Aerial crown-view tile of a tropical tree (Barro Colorado Island, Panama), acquired 20250414:
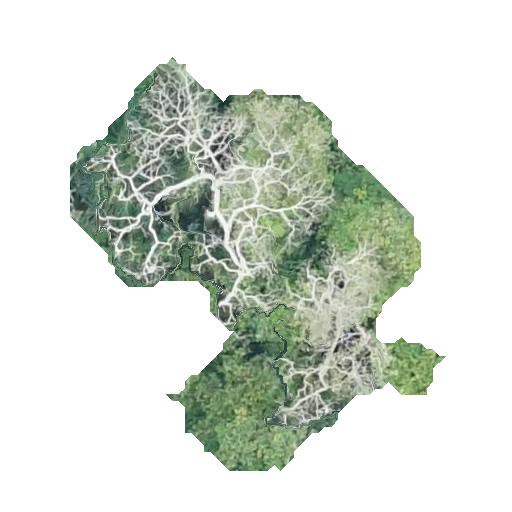
Species: Platypodium elegans
GBIF accepted scientific name: Platypodium elegans
Crown area: 125.161 m²